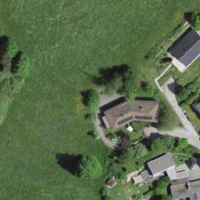
EUNIS habitat code: 55
Species observed at this site:
Plantago media